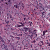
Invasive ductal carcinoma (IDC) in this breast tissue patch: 1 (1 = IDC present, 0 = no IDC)